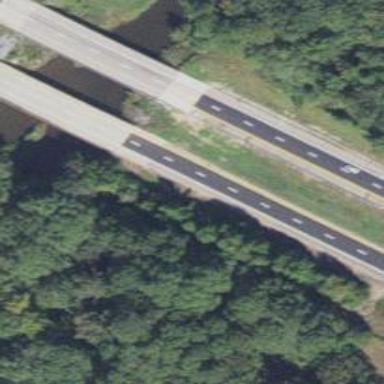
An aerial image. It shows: Beam-structured bridge on trunk highway.